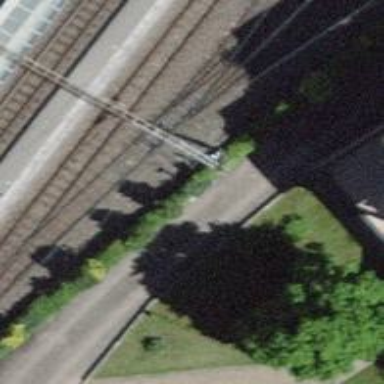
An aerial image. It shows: Three-way railway switch.